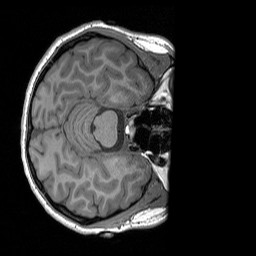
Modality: T1w
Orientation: axial
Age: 18
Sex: female
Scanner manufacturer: siemens
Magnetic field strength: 3 T
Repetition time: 1.9 s
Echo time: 0.00252 s